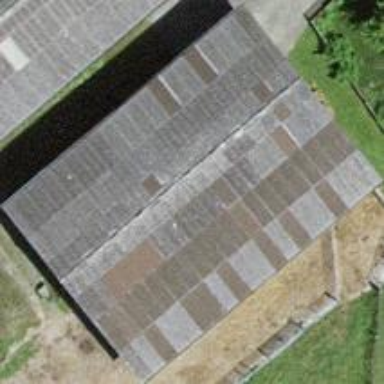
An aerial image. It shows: Farm auxiliary building.